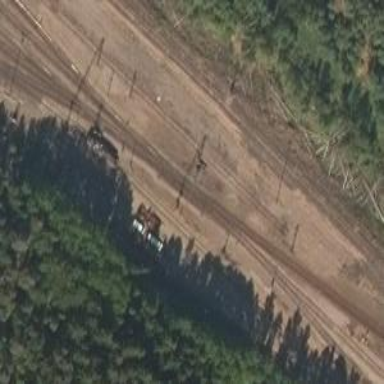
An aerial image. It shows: Railway yard.